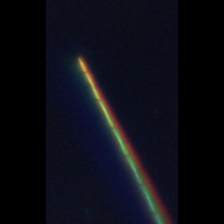
Taxon: Psuedo-nitzschia
Group: Diatoms